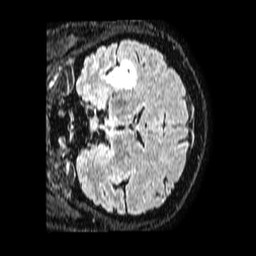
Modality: FLAIR
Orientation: coronal
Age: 50
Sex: male
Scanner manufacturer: philips
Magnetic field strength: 1.5 T
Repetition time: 4.8 s
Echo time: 0.3 s